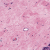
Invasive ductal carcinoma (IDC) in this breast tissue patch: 0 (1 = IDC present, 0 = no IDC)